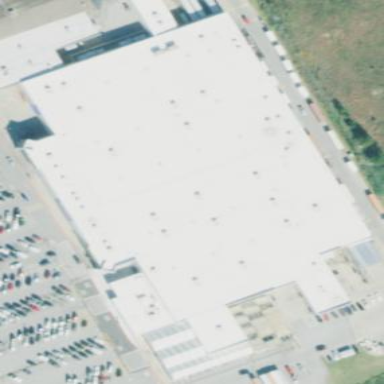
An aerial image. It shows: Supermarket building.